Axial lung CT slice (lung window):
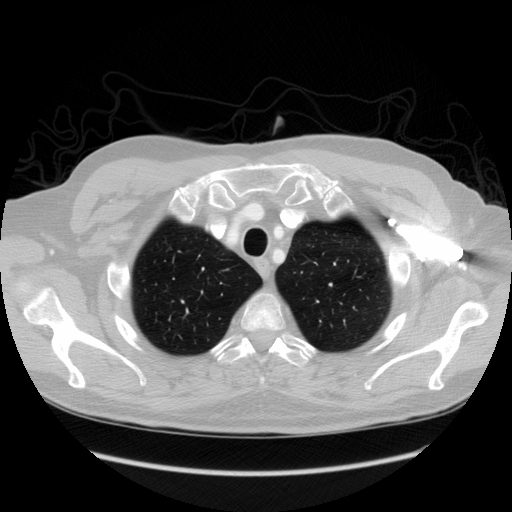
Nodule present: no